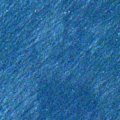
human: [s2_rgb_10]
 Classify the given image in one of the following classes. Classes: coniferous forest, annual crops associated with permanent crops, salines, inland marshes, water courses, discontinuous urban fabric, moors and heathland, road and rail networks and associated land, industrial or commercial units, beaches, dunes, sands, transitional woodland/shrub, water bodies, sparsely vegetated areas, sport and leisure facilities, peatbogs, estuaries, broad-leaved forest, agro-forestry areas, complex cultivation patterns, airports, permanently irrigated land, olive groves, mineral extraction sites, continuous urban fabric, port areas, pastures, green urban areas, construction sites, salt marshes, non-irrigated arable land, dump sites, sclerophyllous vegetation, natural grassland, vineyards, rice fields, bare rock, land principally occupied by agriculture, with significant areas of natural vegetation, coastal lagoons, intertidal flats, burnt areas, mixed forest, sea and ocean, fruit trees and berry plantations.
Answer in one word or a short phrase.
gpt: sea and ocean